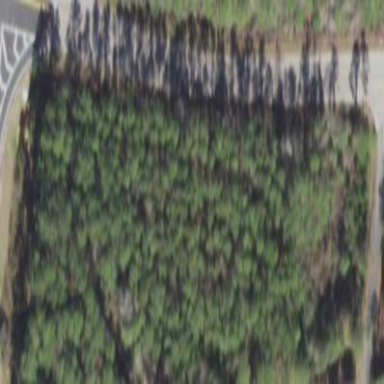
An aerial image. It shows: Forest dominated by needle-leaved trees.